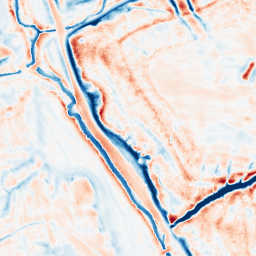
Category: edge_preserving
Decomposition family: bilateral
Decomposition parameters: d: 21
sigma_color: 100
sigma_space: 150
Upsampling method: sinc_hamming
Upsampling parameters: scale: 8
kernel_size: 16
Upsampling scale: 8